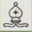
Piece: wB